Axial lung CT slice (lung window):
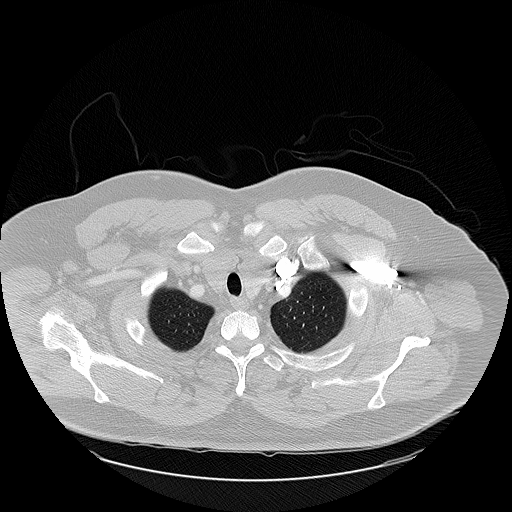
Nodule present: no